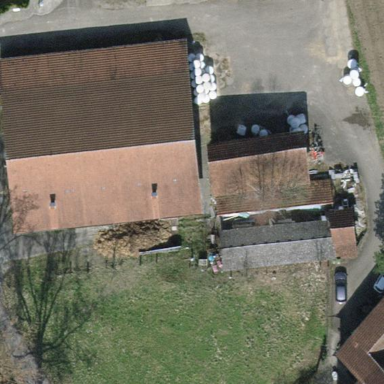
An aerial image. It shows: Farmyard area.